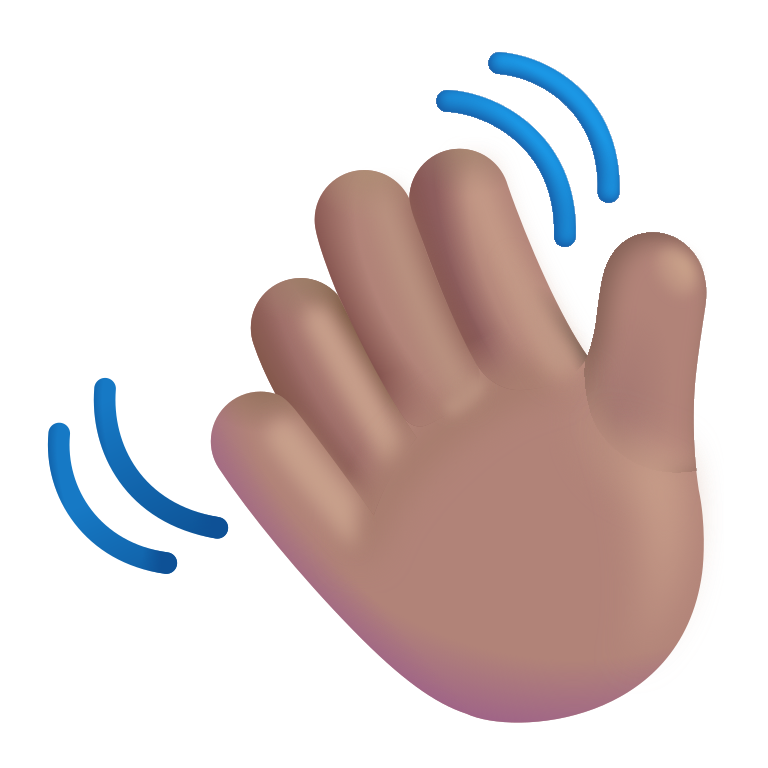
waving hand color